RGB frame:
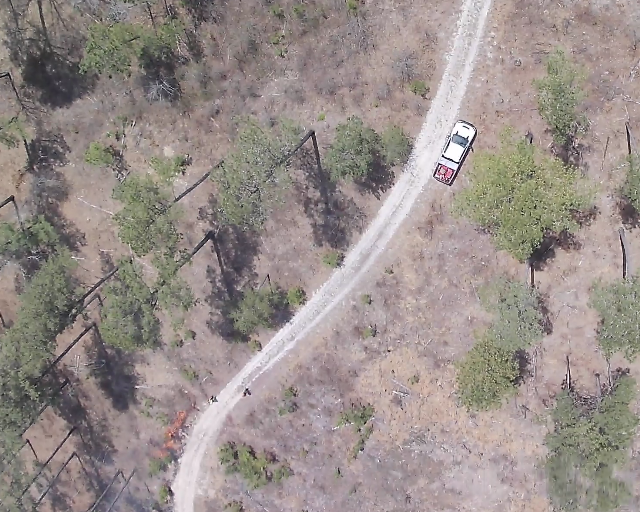
Thermal frame:
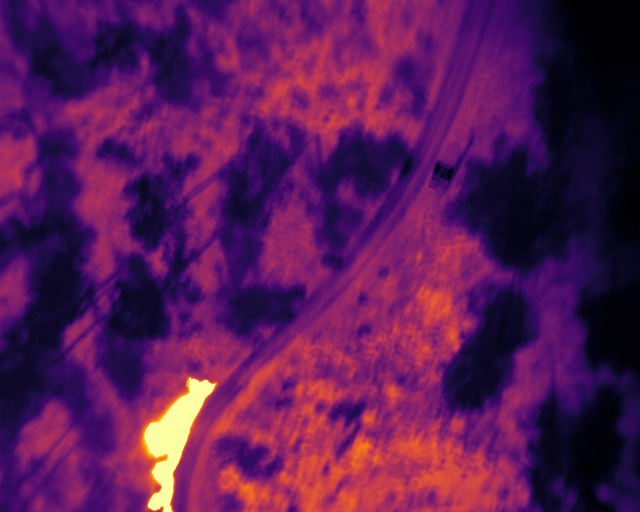
Captured: 2026-02-26 02:32:37
Pixels at or above 80 °C: 2994 (fraction of frame: 0.009137)